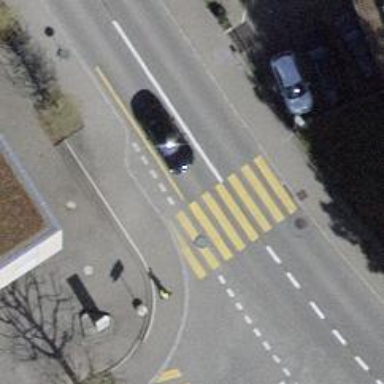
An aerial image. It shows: Zebra crossing on the road.